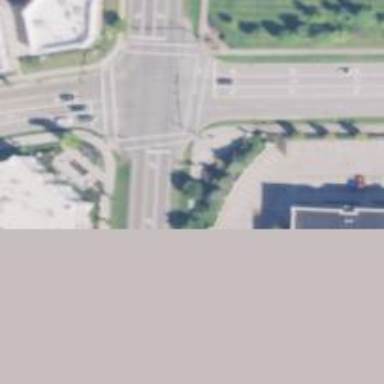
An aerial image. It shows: Crossing with marked lines on the road.